Question: I am new to using GDI+ and I'm doing a proof of concept for a personal project of mine.
For this code segment, I essentially want to convert a 'cv::Mat' into a bitmap and save the file to an arbitrary path.
My conversion process is adapted from this StackOverflow answer:
<URL>
My problem is that when I call 'bitmap.Save()', it returns an error code of 2 (<URL>.
I don't understand why one or more of my input parameters is wrong.
'''
cv::Mat mat = cv::Mat::ones(768, 1366, CV_8UC3);
show_image_from_mat(mat);
'''
'''
int show_image_from_mat(cv::Mat image)
{
cv::Size size = image.size();
GdiplusStartupInput gdiplusStartupInput;
ULONG_PTR gdiplusToken;
// Initialize GDI+.
printf("================================================================");
printf("
%i StarupStatus ",GdiplusStartup(&gdiplusToken, &gdiplusStartupInput, NULL));
// gdiplus
Gdiplus::Bitmap bitmap(size.width, size.height, image.step1(), PixelFormat24bppRGB, image.data);
CLSID bmpClsid;
printf("
%p result", CLSIDFromString(L"{557cf400-1a04-11d3-9a73-0000f81ef32e}",&bmpClsid));
printf("
%p clsid", bmpClsid);
const WCHAR* filename = L"C:\output.bmp";
char shortfilename[15];//You will need to malloc if you need to handle arbitrary filenames.
printf("
%i ErrorCode",bitmap.Save(filename, &bmpClsid,NULL));
wcstombs(shortfilename, filename, 15);
show_image_from_file(shortfilename);
GdiplusShutdown(gdiplusToken);
return 9001;
}
'''
I got the CLSID abomination from <URL>.
And I am writing this in Visual Studio (I'm also new to this).
If the image doesn't load, my output is this:

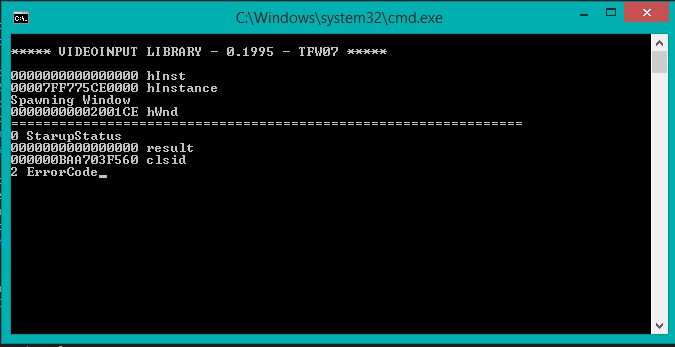
Answer: The answer was a combination of all of your answers. one of my octets was wrong in my CLSID, The output path wasn't within reach of the current user. And the input parameters to my Bitmap Constructor required that the Stride parameter(The one I shove image.step1() into) is divisible by 4. The status error code I recieved of 2 was carried over from my Bitmap Constructor